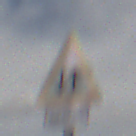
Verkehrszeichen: Gegenverkehr
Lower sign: LaengeEinerStrecke6
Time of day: Midday
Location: Outdoor (Nature)
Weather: PartlyCloudy
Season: NotSpecified
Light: Natural